The image is a wavelet scalogram (time versus scale/frequency) of a rolling-element bearing's vibration signal. What is the most likely bearing condition (normal, inner_race, outer_race, ball)?
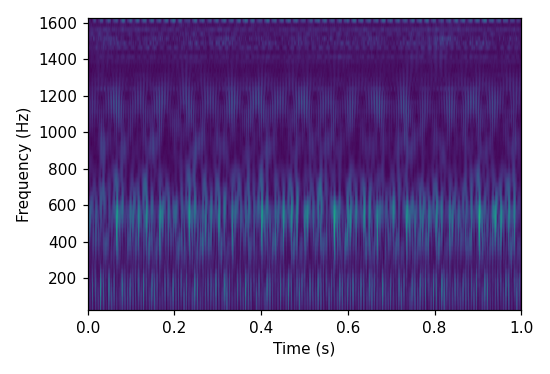
Answer: inner_race